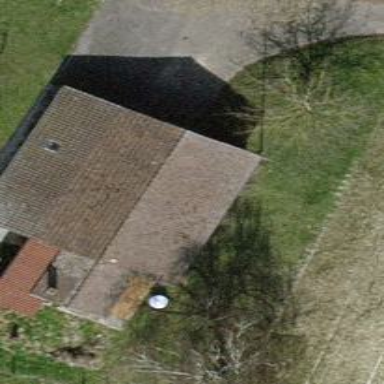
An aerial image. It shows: Shed.